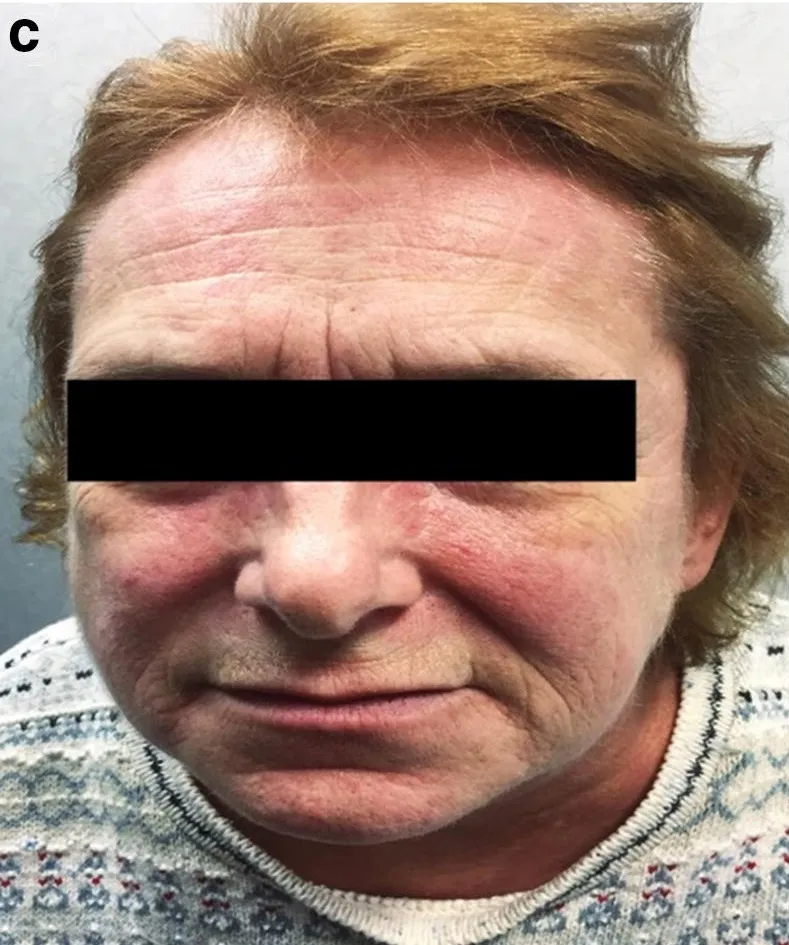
Clinical findings of dermatomyositis. Also noted was photo distributed violaceous erythema of the forehead and midface, involving the nasolabial folds, as well as erythema and edema of the upper eyelids (heliotrope rash) (c).
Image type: medical_photograph (skin_photograph)